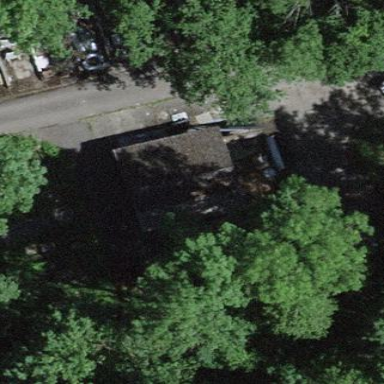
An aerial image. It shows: Shed building.